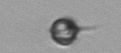
Label: Acanthoica_quattrospina